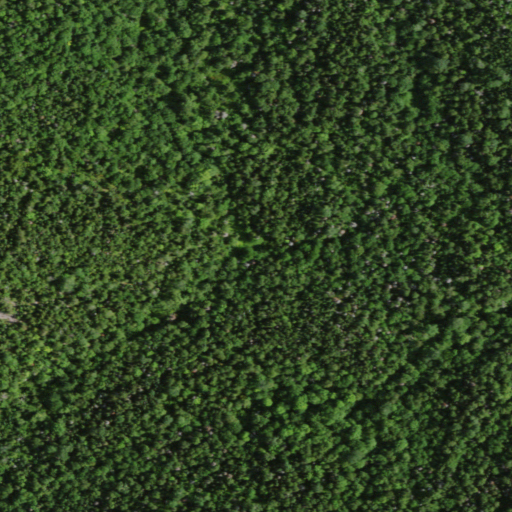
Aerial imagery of ridge(s) in New York named Oak Ridge containing evergreen forest, mixed forest, and deciduous forest